Field crop: maize
Growth stage: 2
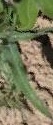
Species: maize